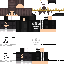
A male human skin with dark skin, wearing brown long hair dressed in a black hoodie and black pants, featuring a closed mouth.